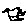
Label: bird